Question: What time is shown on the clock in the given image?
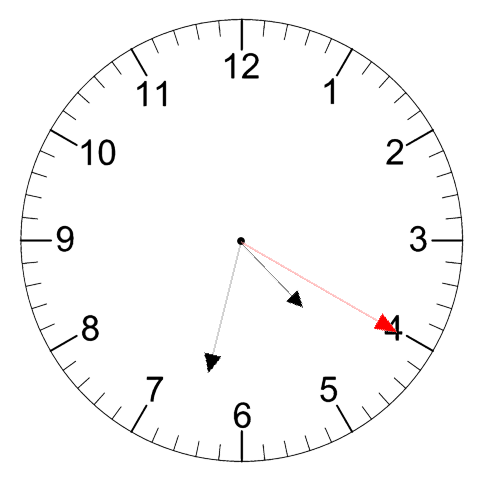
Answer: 04:32:20